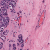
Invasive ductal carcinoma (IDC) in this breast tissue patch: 0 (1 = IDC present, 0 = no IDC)